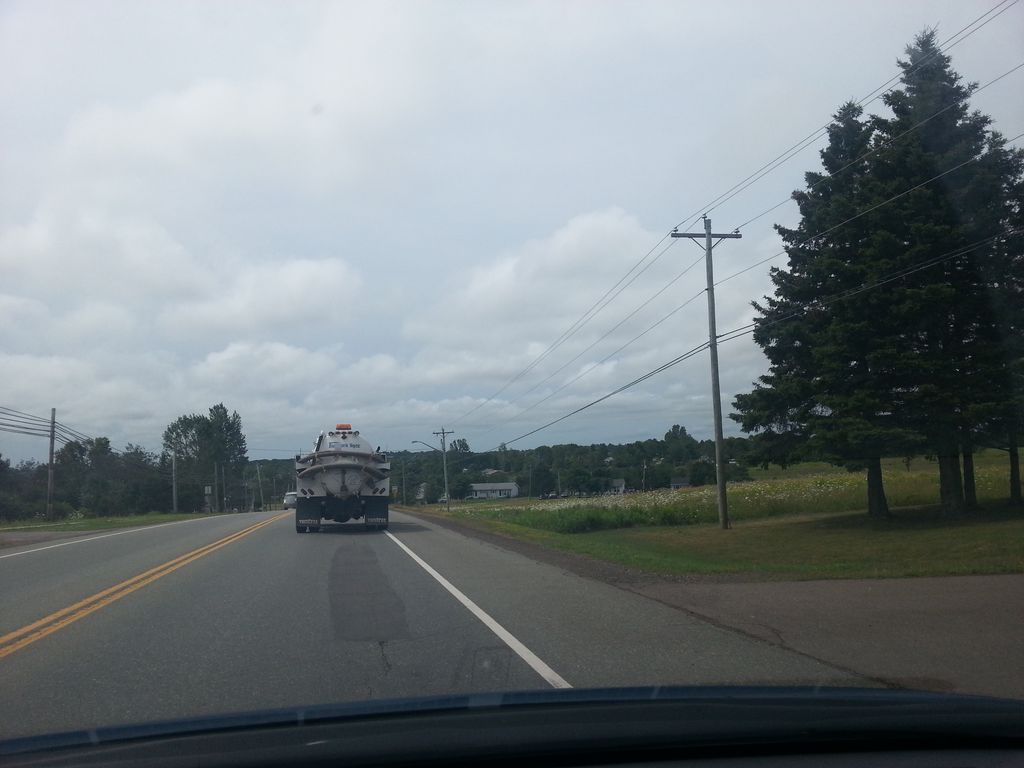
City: charlottetown